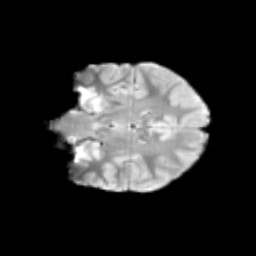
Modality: T2w
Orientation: coronal
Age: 12
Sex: male
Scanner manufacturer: siemens
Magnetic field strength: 3 T
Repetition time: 3.8 s
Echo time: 0.07 s